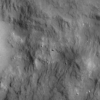
Label: not_dusty